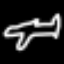
Label: airplane